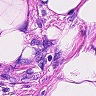
Metastatic tissue present: yes